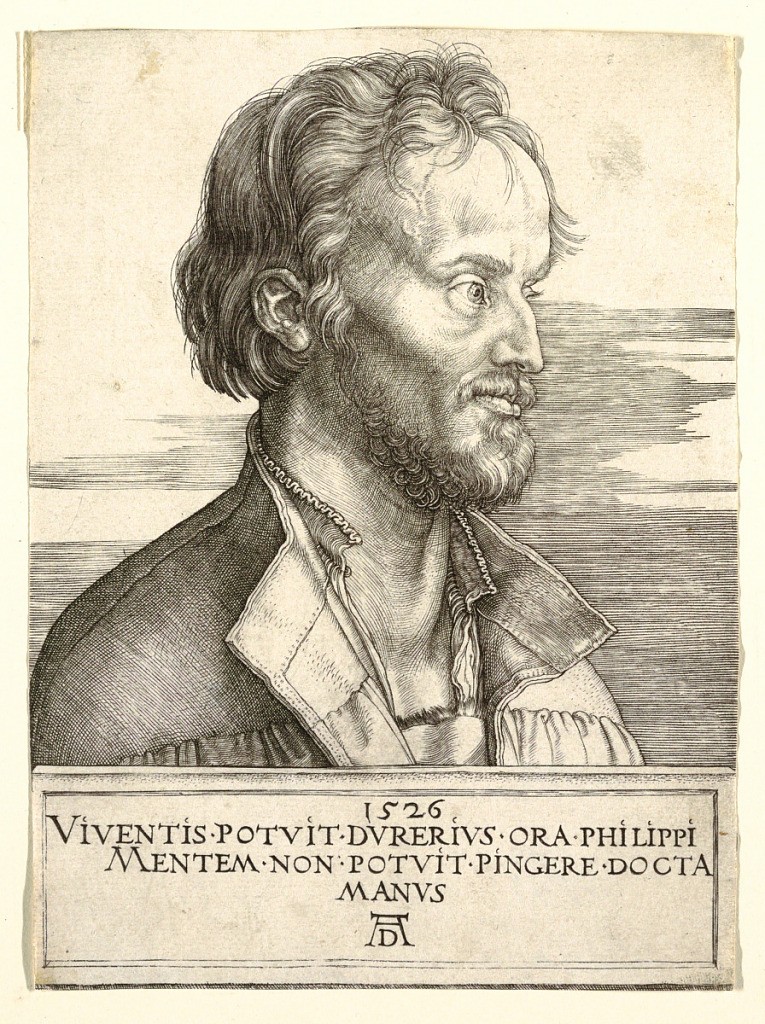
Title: Portrait of Philip Melancthon
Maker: Albrecht Dürer, German, 1471–1528
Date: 1526
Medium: Engraving on laid paper
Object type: Print
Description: A bust portrait of a man, seen almost in profile, facing right.